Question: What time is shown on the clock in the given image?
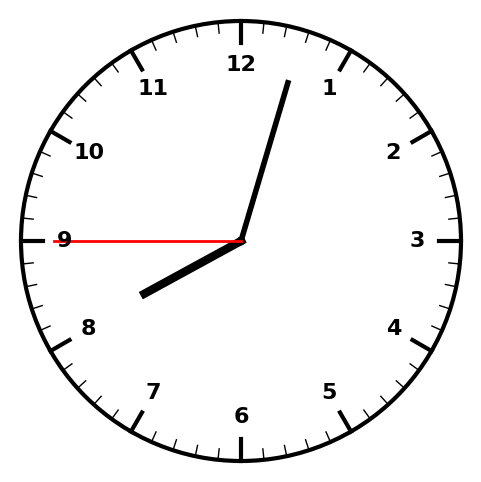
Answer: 08:02:45